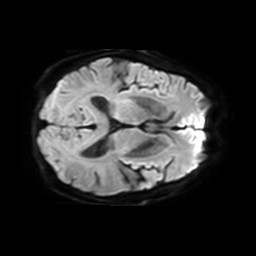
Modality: TRACE
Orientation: axial
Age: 55
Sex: male
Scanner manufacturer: philips
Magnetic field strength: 3 T
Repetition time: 3.332 s
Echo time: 0.076 s